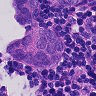
Metastatic tissue present: yes